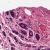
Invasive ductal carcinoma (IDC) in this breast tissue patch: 0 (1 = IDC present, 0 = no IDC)